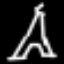
Label: The Eiffel Tower